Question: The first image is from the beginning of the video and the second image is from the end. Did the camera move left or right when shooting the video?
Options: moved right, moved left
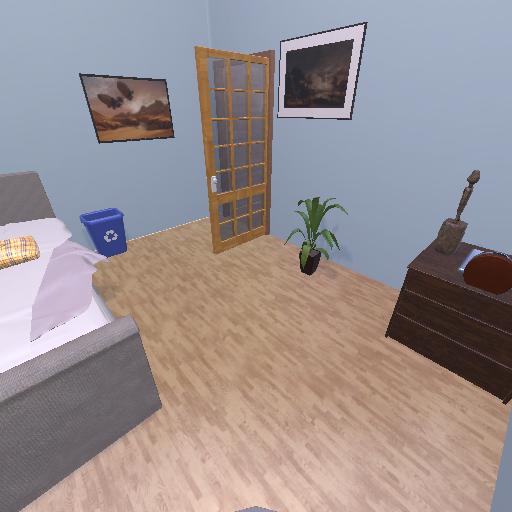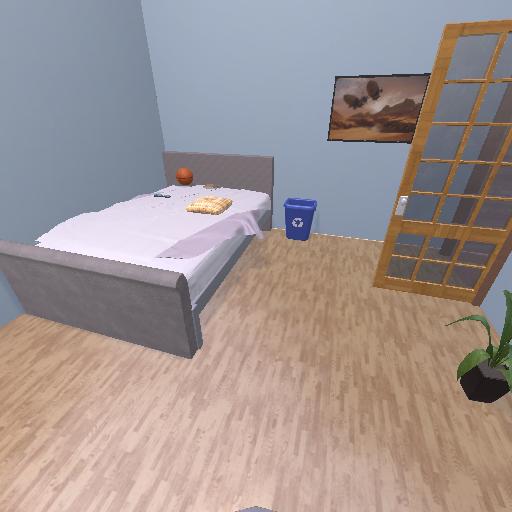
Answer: moved right